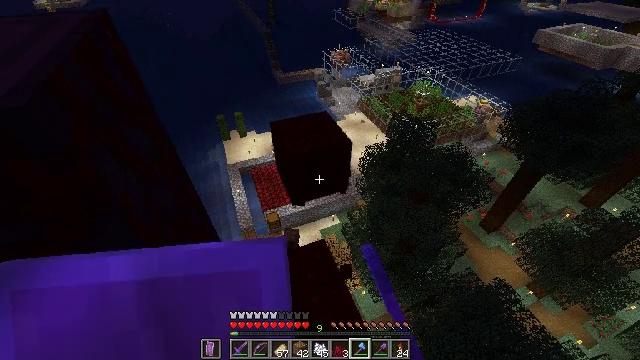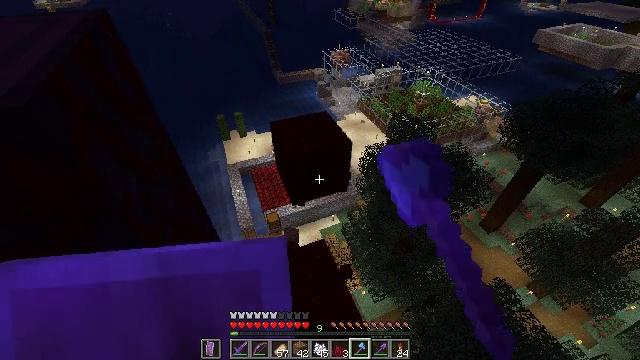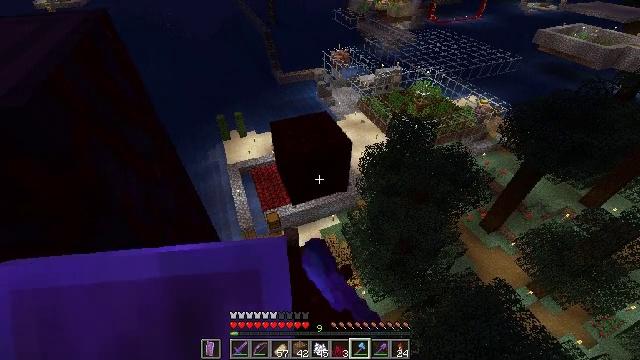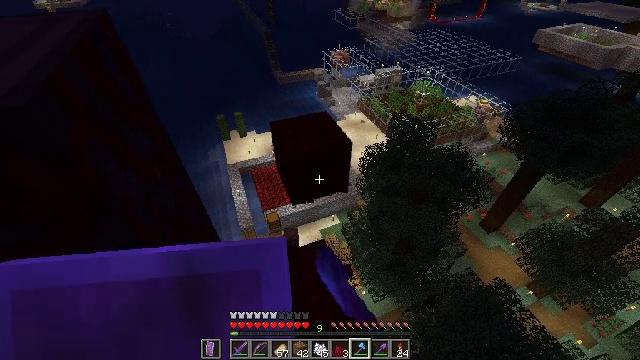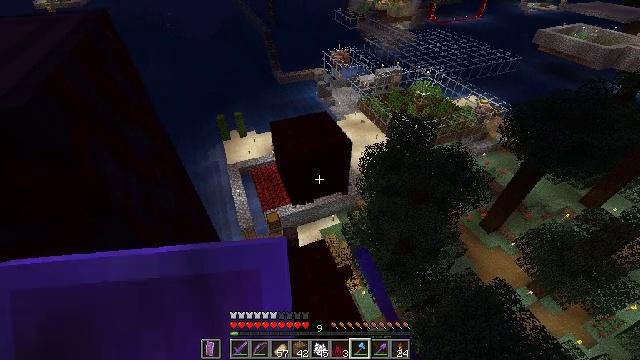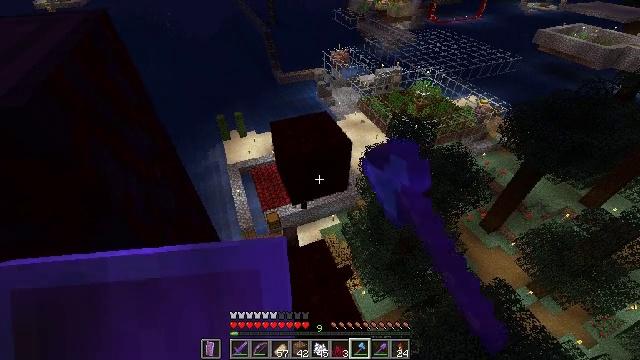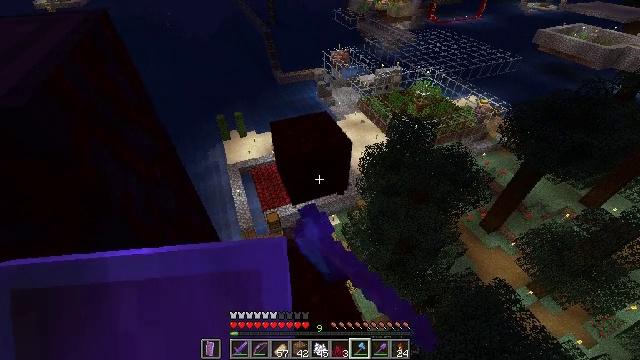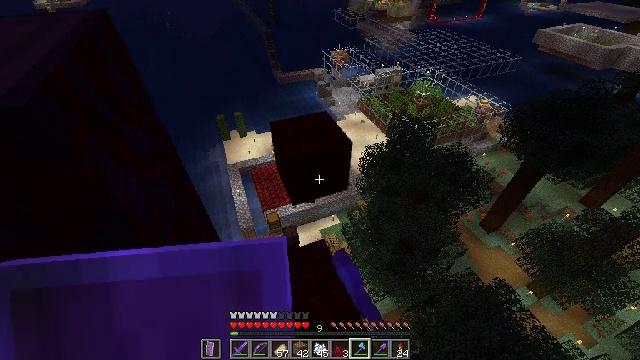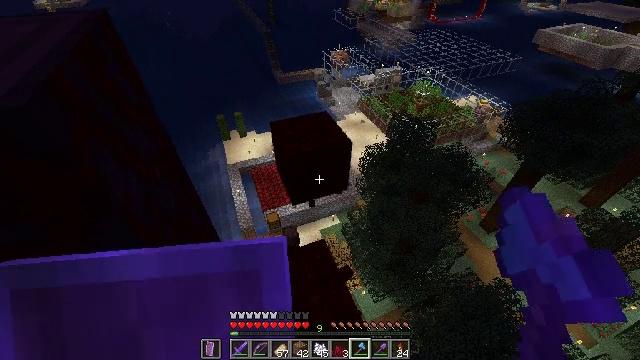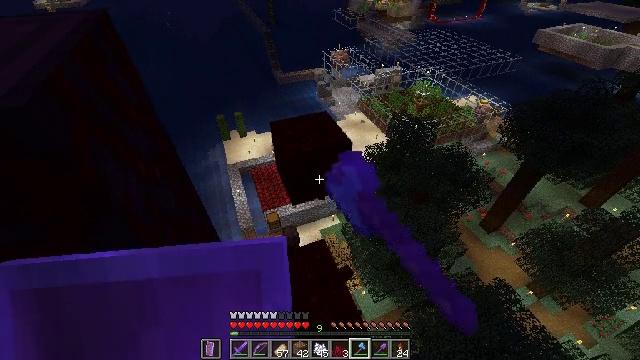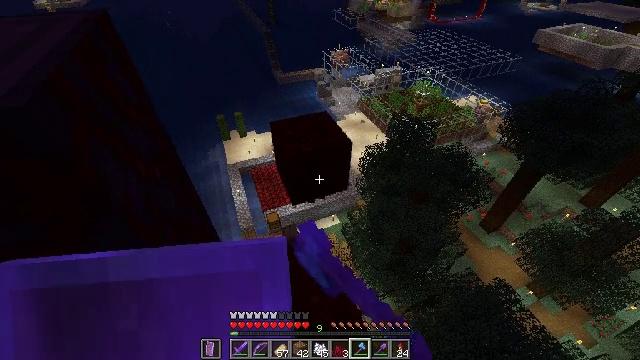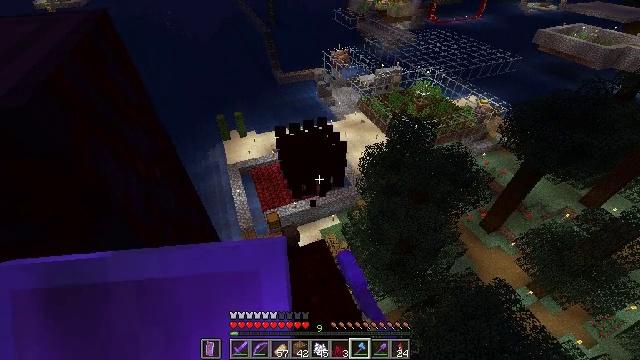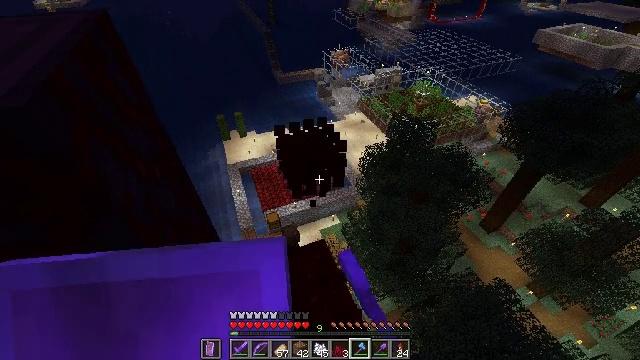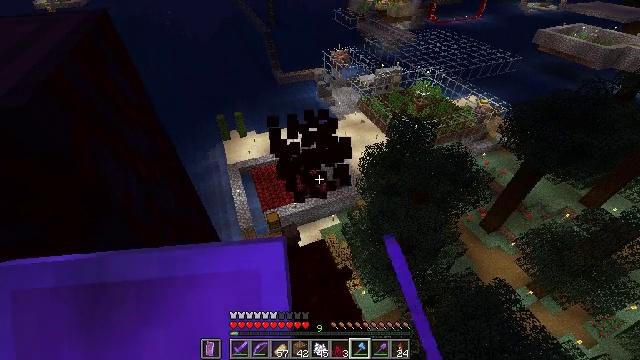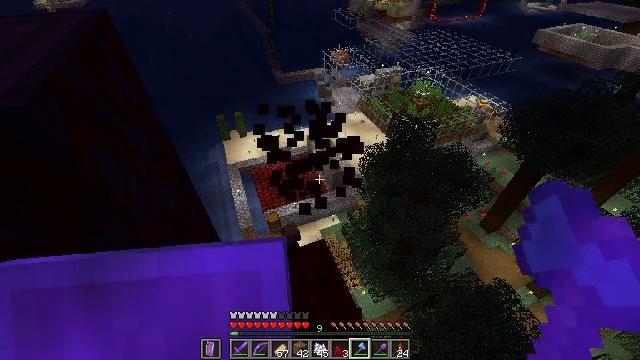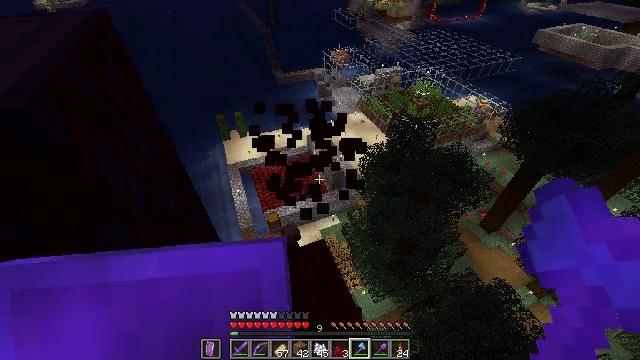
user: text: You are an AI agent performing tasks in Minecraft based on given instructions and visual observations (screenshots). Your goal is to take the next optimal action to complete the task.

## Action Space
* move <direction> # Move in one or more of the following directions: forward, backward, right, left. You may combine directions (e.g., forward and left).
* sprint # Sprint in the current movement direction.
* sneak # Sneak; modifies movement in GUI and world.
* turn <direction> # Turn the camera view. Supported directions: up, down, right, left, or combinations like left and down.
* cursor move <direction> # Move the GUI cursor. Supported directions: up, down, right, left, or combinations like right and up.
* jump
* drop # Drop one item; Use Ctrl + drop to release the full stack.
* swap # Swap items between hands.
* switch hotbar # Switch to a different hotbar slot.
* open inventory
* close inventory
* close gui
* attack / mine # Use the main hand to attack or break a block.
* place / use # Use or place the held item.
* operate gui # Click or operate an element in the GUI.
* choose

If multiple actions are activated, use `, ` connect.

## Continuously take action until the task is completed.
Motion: motion action
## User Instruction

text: Harvest nether wart blocks for resources.
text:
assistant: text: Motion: sneak, attack / mine
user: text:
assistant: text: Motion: sneak, attack / mine
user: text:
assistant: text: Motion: sneak, attack / mine
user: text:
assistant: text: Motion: sneak, attack / mine
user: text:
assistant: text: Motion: sneak, attack / mine
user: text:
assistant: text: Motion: sneak, attack / mine
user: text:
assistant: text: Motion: sneak, attack / mine
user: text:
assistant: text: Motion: sneak, attack / mine
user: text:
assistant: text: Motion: sneak, attack / mine
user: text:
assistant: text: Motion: sneak, attack / mine
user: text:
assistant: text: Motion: sneak, attack / mine
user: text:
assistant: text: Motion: sneak, attack / mine
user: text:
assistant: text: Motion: sneak, attack / mine
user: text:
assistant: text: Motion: sneak, attack / mine
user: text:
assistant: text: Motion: sneak, attack / mine
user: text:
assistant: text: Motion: sneak, attack / mine